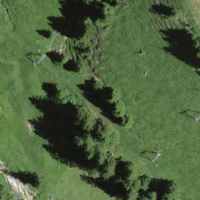
EUNIS habitat code: 26
Species observed at this site:
Lasiommata maera